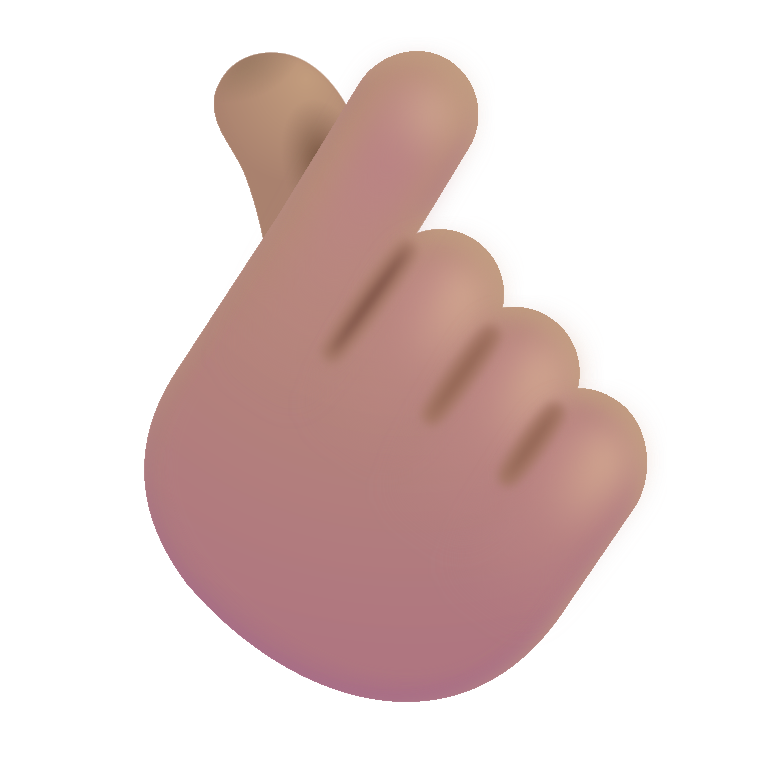
hand with index finger and thumb crossed color